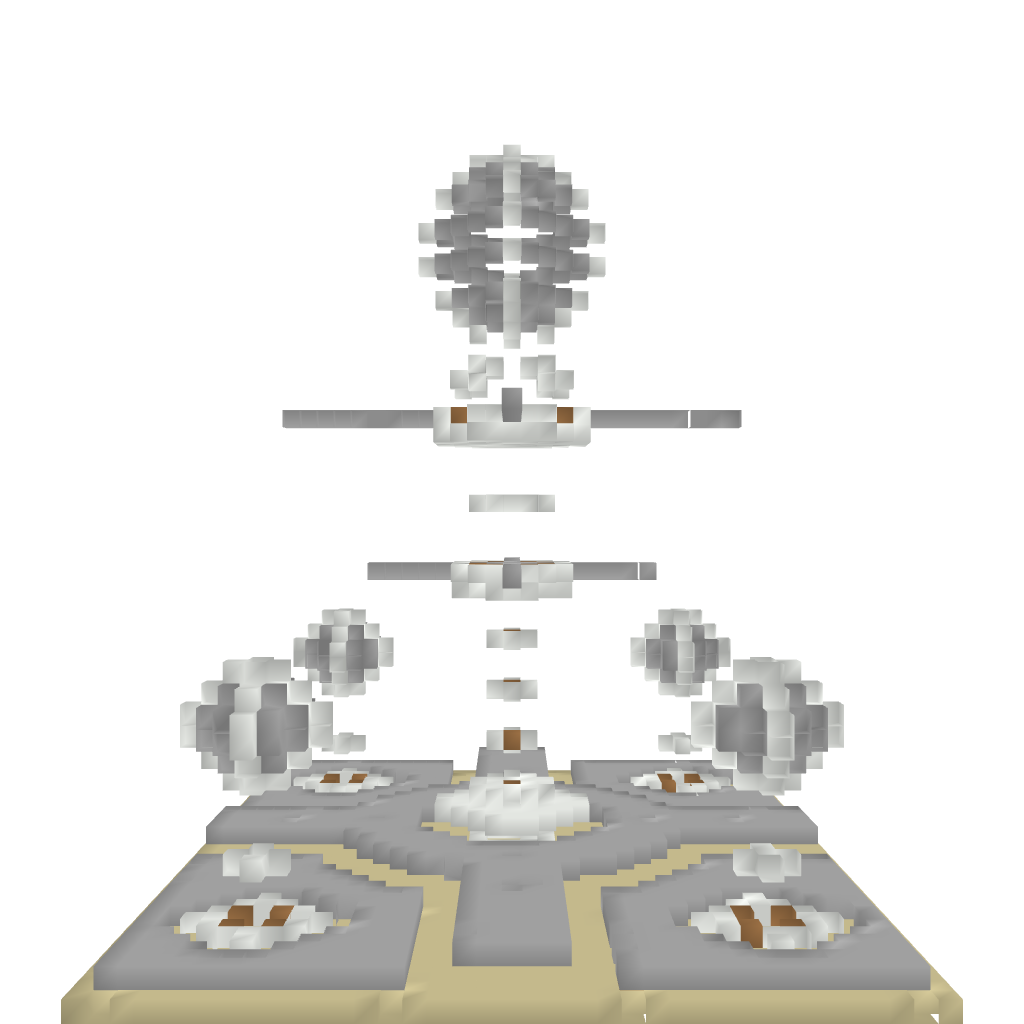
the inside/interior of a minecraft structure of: Paul's Fountain 01